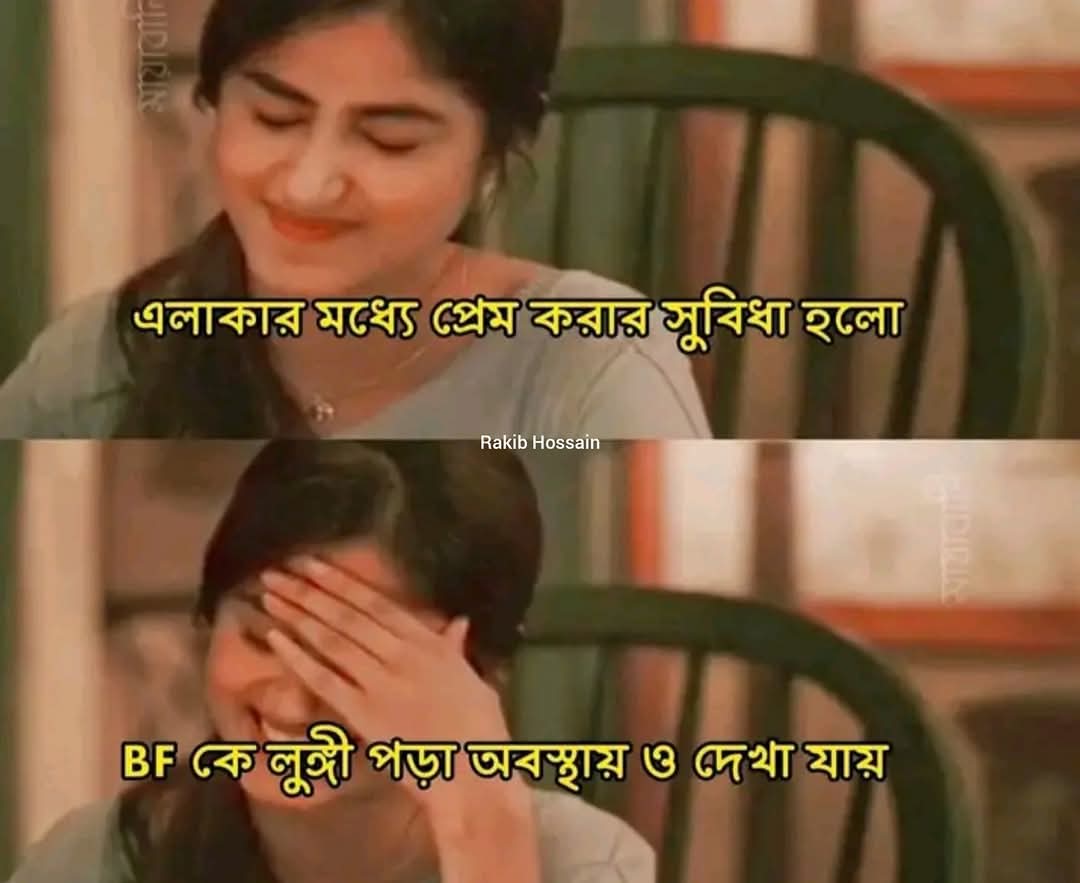
Text: এলাকার মধ্যে প্রেম করার সুবিধা হলো
BF কে লুঙ্গী পড়া অবস্থায় ও দেখা যায়
Label: Non Hate